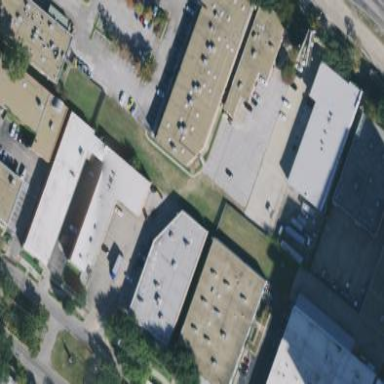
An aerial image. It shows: Commercial building.